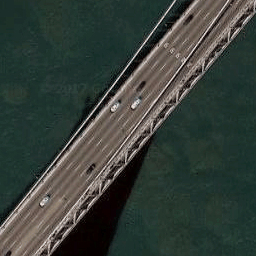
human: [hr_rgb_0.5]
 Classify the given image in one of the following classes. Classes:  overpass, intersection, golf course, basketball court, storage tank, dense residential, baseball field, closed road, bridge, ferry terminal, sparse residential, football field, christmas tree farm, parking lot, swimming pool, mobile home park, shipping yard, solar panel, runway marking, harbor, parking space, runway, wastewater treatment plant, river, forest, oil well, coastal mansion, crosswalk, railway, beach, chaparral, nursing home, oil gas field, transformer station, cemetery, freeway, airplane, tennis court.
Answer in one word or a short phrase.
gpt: bridge